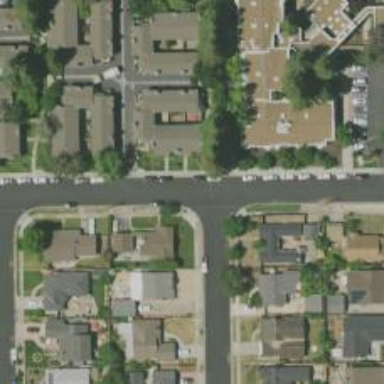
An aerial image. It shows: Residential road.